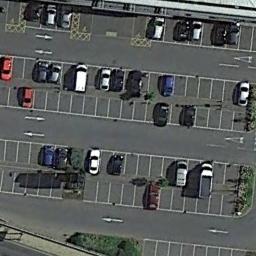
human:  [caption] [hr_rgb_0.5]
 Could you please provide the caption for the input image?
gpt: Many cars of different styles and colors are on the parking lot .

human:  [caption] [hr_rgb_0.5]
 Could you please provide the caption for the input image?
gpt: There are some cars and some empty space on the parking lot .

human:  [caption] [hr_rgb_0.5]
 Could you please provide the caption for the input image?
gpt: There are some cars on the parking lot .

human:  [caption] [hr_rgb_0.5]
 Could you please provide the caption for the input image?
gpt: The parking lot has some parked cars of different colors but lots of parking spaces are still empty .

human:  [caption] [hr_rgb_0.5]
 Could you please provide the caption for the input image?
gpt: Eighty percent of the parking spaces in the parking lot are occupied .